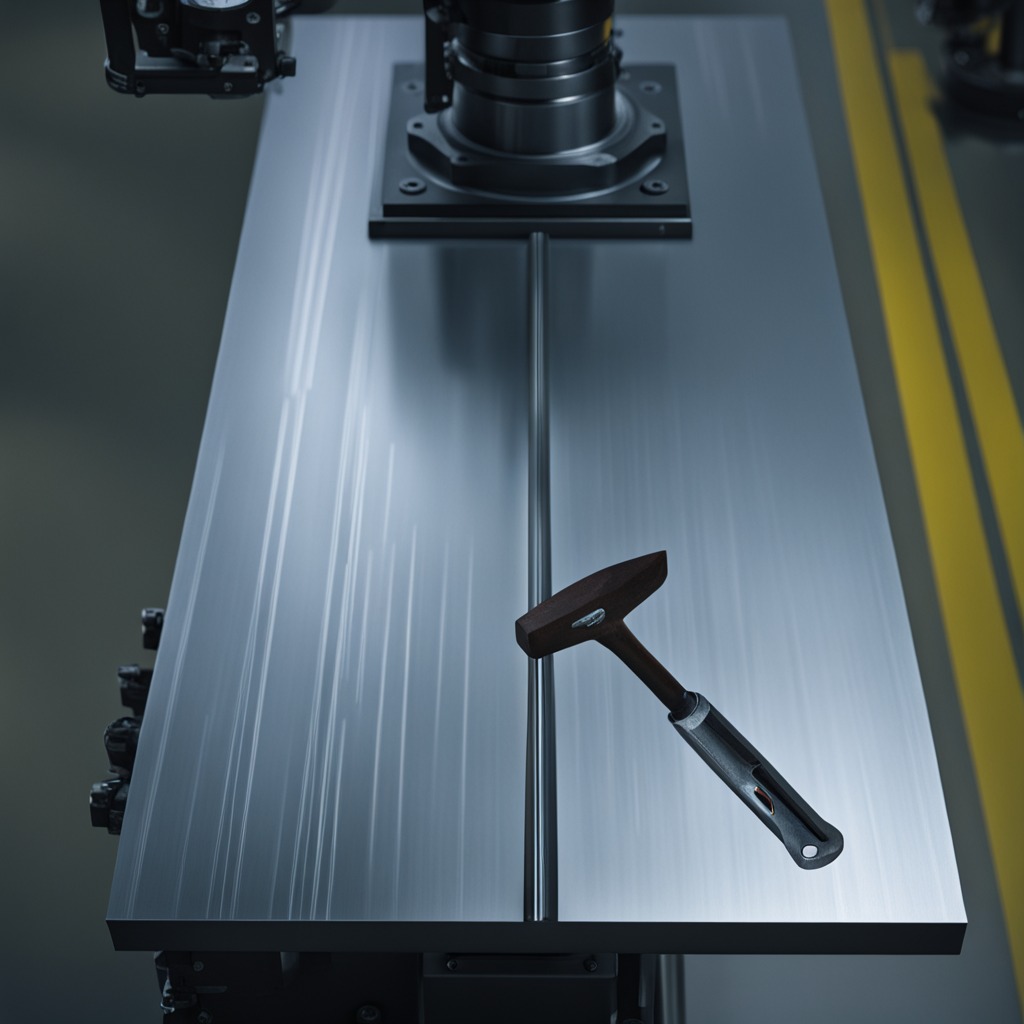
A hammer is lying on a metal table in a machine shop under fluorescent lights.